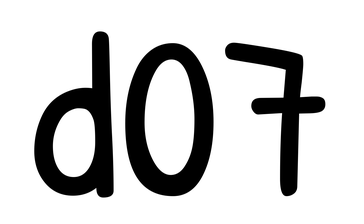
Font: PatrickHand-Regular